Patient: sex M, age 46
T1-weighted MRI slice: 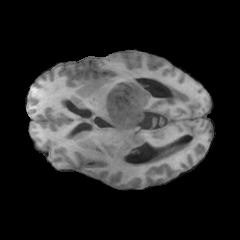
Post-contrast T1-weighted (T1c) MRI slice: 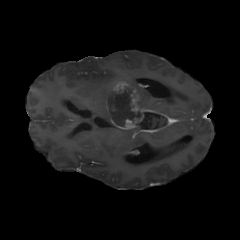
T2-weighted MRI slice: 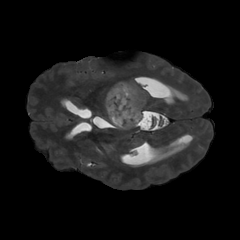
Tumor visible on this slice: yes
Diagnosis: Glioblastoma, IDH-wildtype
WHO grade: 4